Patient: sex M, age 52
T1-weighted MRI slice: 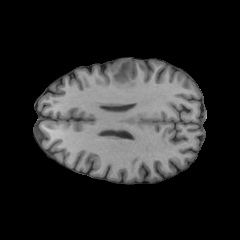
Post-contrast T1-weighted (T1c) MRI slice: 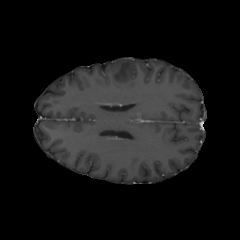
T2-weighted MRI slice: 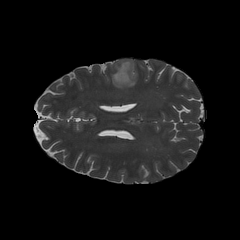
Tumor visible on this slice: yes
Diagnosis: Astrocytoma, IDH-wildtype
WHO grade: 3